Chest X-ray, PA view. Patient: 48 years old, sex M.
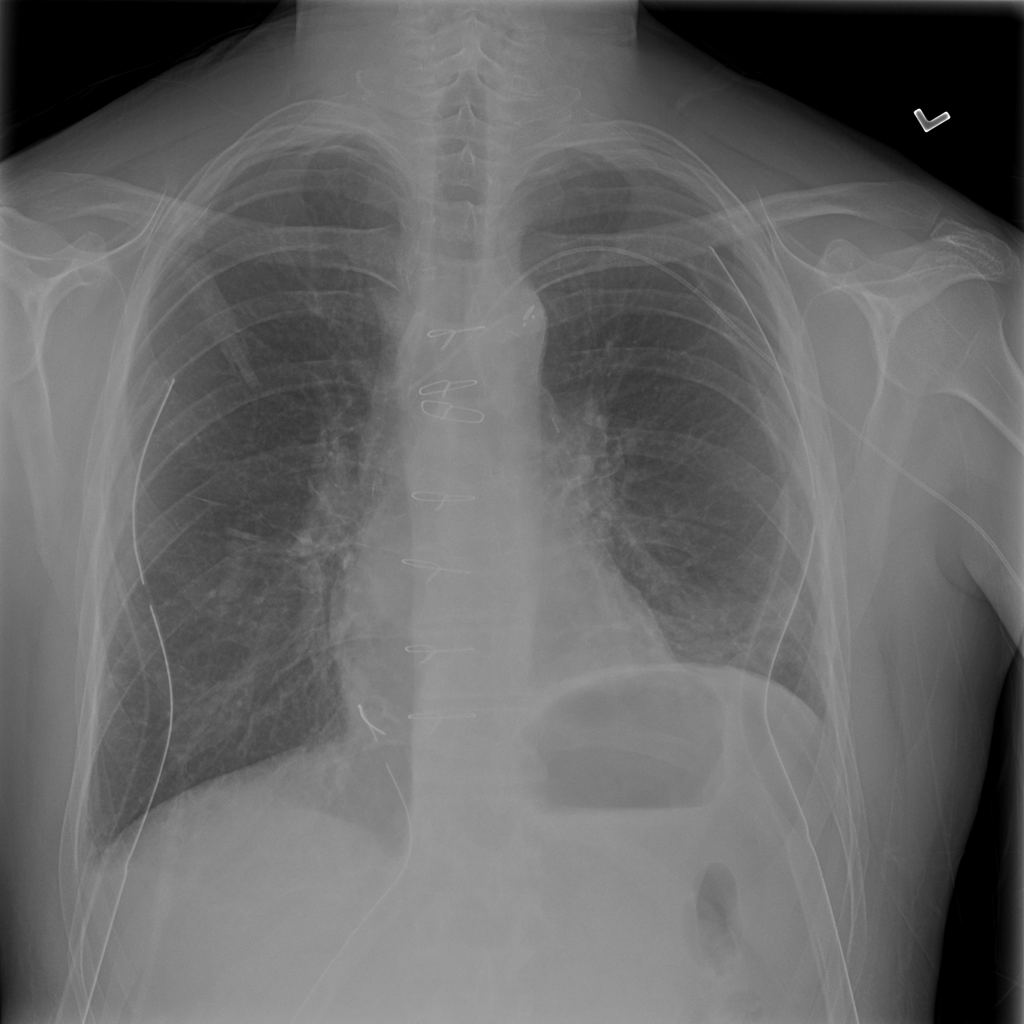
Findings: Atelectasis, Pneumothorax